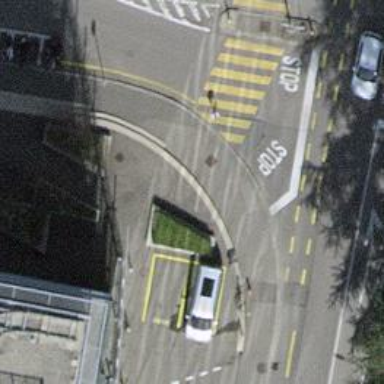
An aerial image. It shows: Asphalt sidewalk along the footway.